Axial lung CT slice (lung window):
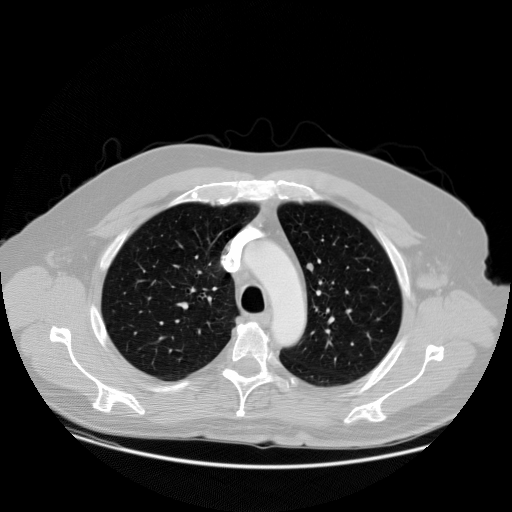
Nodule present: yes
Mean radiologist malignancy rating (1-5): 2.75